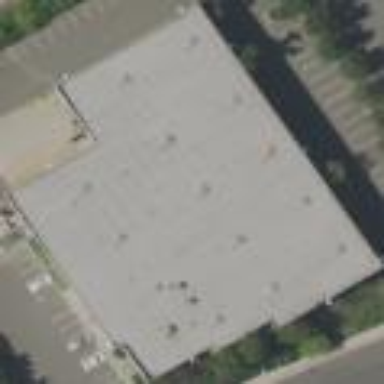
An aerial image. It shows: Warehouse building.